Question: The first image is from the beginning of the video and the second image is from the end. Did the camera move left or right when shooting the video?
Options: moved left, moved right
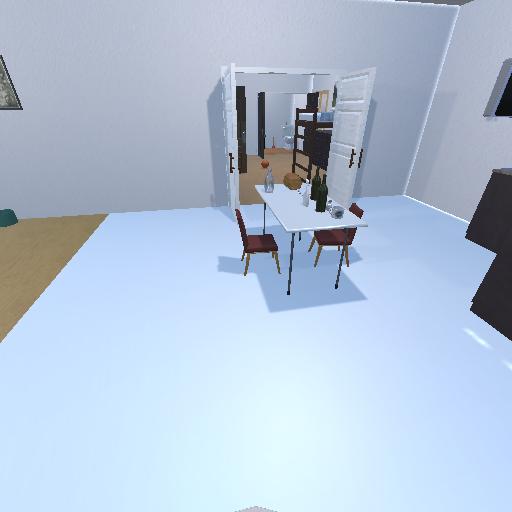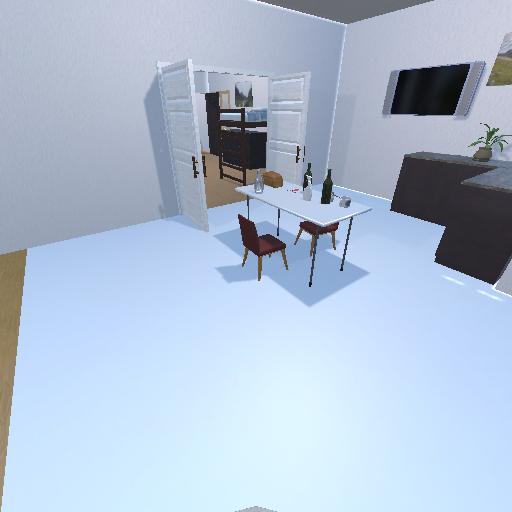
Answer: moved left